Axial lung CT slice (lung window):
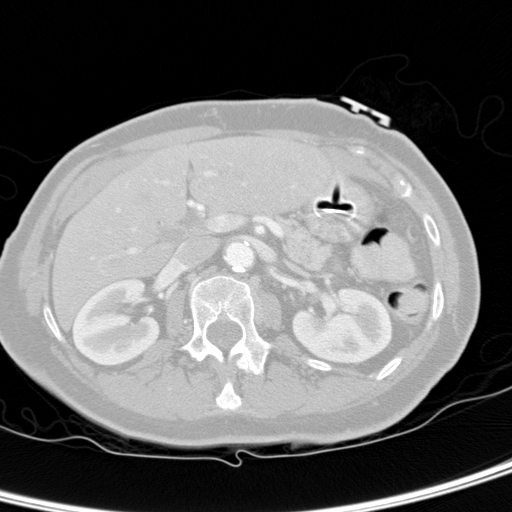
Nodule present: no